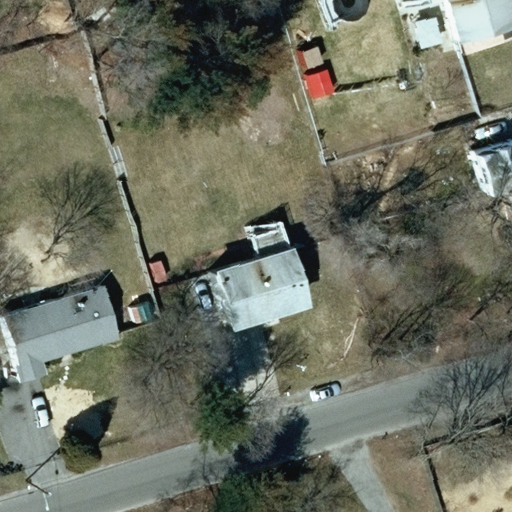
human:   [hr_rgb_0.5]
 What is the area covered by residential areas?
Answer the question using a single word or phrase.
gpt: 10619m2

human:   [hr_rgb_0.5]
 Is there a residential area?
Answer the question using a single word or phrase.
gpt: yes

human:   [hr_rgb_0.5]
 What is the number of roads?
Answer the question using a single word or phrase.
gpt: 1

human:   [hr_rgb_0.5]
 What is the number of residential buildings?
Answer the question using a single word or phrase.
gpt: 4

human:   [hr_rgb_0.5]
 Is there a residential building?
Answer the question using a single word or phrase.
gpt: yes

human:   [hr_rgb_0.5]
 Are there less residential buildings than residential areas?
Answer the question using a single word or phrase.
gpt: no

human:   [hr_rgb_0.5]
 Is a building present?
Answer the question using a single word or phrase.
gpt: yes

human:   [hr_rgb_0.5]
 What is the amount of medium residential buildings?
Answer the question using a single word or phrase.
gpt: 2

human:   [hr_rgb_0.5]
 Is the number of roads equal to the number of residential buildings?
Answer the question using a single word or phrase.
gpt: no

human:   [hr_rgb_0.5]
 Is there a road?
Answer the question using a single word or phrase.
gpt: yes

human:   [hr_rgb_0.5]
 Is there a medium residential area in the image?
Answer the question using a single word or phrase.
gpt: no

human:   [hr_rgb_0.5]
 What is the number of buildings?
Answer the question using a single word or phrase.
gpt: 5

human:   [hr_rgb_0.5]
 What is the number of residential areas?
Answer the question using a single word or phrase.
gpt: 1

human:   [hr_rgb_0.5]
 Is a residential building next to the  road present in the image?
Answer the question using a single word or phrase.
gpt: yes

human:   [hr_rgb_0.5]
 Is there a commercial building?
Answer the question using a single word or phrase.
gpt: no

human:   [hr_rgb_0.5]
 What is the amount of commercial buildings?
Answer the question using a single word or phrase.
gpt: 0

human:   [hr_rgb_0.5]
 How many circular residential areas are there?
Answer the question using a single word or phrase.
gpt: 0

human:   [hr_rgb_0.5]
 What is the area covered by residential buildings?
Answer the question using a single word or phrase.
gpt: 460m2

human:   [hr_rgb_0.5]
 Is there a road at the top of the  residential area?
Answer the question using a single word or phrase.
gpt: no

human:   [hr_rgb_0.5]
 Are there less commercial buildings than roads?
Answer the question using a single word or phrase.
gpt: yes

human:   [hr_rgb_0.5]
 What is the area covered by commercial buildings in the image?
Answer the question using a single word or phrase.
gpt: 0m2

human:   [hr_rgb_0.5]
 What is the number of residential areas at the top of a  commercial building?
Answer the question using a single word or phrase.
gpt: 0

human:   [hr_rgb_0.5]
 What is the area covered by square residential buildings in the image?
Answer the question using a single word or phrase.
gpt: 0m2

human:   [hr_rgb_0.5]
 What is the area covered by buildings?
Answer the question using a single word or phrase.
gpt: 481m2

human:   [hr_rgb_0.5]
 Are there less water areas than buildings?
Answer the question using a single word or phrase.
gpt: yes

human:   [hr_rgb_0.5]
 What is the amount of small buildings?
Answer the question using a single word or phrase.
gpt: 3

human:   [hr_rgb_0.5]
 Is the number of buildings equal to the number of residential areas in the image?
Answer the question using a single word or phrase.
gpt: no

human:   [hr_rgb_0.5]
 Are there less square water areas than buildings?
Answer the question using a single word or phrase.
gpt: yes

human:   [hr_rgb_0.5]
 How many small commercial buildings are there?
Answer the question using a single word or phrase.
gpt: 0

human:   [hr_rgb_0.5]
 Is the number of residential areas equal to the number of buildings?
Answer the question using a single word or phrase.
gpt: no

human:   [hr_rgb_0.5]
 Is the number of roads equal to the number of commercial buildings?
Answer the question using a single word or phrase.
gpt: no

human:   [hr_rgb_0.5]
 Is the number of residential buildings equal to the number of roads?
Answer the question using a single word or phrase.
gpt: no

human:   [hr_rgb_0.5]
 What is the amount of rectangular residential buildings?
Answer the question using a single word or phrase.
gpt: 3

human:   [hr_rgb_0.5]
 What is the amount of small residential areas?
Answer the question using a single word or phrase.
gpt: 0

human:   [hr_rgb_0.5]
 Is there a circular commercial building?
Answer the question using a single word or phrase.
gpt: no

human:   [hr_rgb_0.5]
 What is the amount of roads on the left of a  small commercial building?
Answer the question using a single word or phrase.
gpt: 0

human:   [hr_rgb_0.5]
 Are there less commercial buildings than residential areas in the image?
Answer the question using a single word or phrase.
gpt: yes

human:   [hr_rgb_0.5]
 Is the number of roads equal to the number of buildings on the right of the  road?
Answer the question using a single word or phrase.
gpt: no

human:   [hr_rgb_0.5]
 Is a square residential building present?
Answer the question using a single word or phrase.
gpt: no

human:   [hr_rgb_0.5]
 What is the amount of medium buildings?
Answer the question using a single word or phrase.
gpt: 2

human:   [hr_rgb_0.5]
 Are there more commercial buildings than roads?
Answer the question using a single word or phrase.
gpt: no

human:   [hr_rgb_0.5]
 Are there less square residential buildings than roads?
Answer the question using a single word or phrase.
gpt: yes

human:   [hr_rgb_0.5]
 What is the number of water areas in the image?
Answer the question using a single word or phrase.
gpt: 0

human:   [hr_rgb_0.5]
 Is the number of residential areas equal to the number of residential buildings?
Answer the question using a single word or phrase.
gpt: no

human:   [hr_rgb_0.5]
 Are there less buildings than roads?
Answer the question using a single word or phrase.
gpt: no

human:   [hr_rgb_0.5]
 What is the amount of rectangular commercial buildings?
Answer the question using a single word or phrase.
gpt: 0

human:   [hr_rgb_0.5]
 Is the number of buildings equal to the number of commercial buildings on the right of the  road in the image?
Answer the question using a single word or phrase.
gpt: no

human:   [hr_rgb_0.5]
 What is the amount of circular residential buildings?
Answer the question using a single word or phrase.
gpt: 0

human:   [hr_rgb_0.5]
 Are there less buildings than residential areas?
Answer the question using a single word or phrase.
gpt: no

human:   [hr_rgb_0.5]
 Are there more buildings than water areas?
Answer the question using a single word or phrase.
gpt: yes

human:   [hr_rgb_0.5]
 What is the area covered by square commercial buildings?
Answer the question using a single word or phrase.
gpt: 0m2

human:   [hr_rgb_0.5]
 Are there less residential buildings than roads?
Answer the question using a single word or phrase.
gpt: no

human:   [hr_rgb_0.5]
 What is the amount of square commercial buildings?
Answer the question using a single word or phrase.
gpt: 0

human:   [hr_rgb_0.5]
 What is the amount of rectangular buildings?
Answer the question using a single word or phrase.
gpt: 4

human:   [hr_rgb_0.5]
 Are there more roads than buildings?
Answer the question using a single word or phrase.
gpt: no

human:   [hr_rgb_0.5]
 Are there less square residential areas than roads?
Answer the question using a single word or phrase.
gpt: yes

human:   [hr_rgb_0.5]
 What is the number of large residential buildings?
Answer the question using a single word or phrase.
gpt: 0

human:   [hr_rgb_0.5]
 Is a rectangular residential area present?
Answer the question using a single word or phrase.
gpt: yes

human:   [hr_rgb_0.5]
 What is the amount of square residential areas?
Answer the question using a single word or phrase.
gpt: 0

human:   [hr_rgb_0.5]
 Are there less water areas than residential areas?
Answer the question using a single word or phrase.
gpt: yes

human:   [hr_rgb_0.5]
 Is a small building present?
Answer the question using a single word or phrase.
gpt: yes

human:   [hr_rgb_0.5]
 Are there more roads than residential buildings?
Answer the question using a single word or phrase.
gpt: no

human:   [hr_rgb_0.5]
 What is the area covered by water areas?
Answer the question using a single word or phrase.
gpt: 0m2

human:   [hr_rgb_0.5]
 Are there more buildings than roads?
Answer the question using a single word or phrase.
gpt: yes